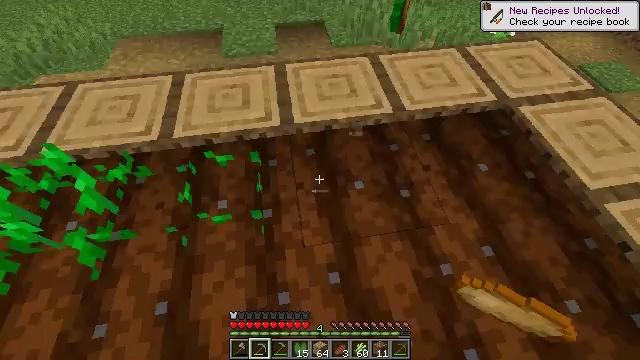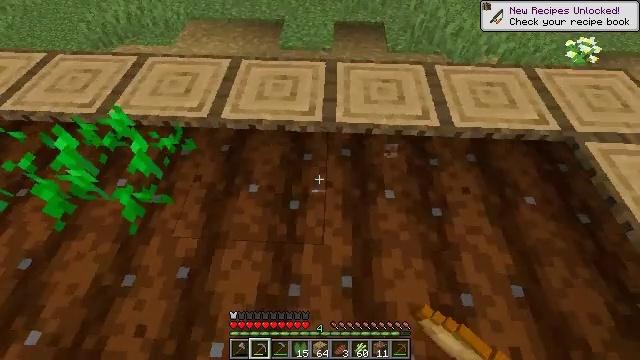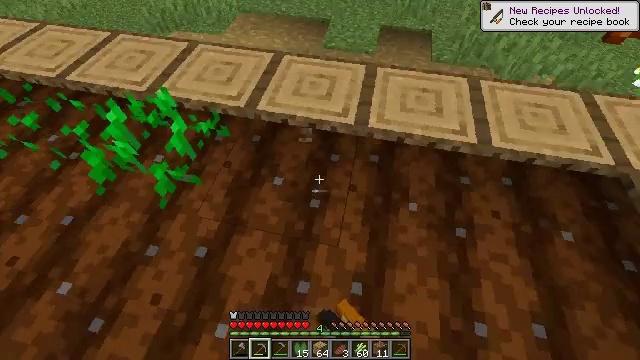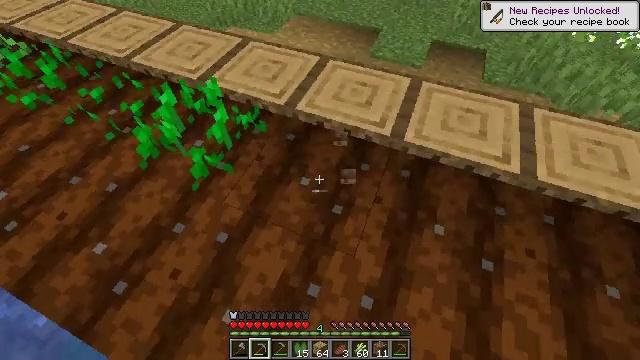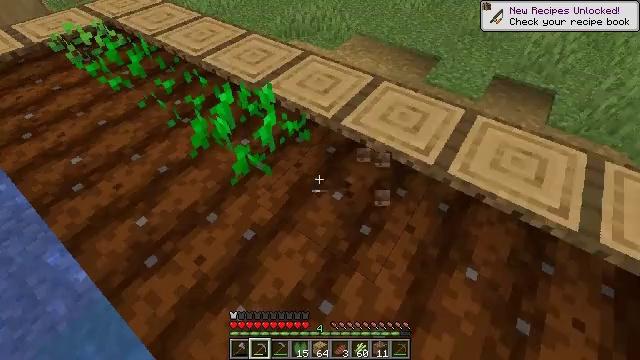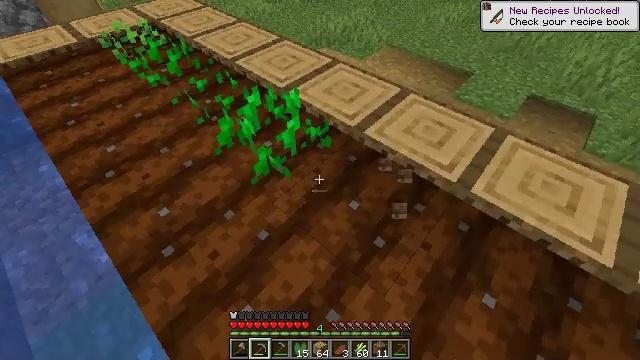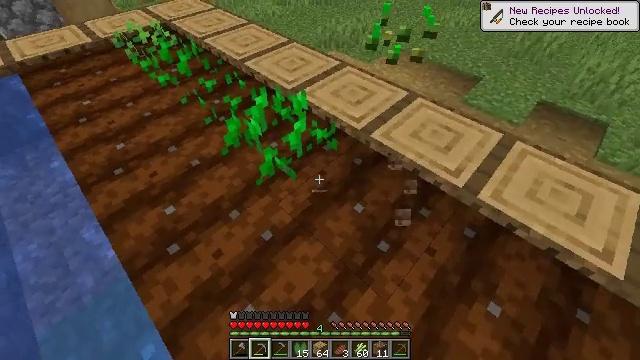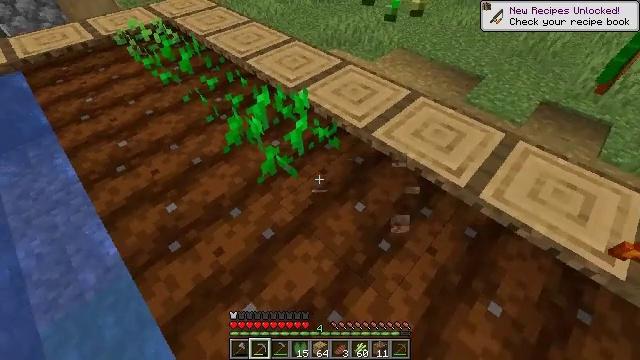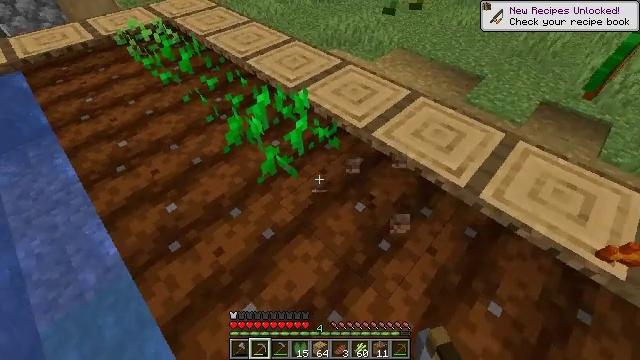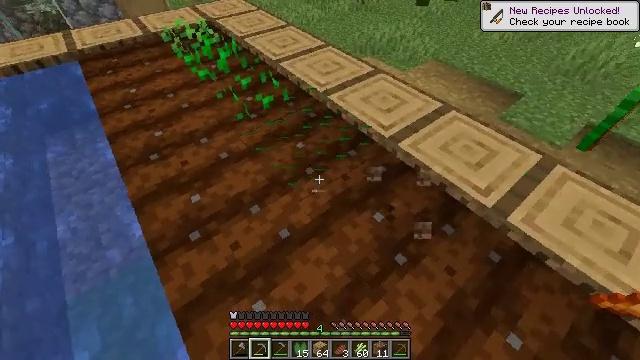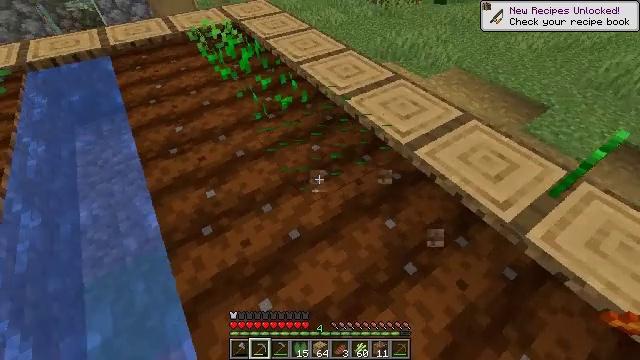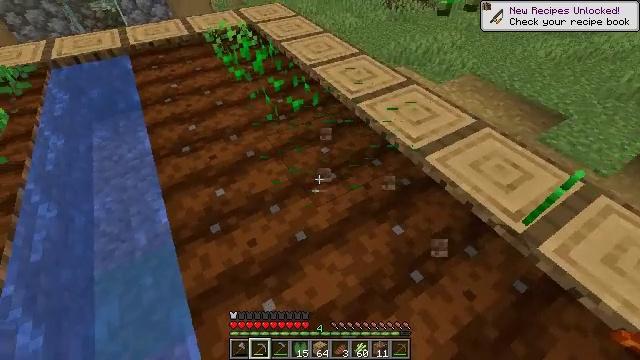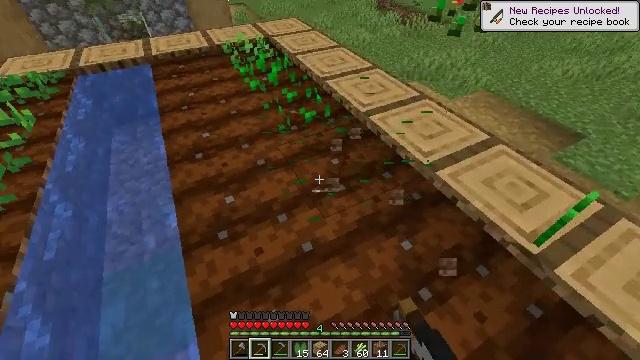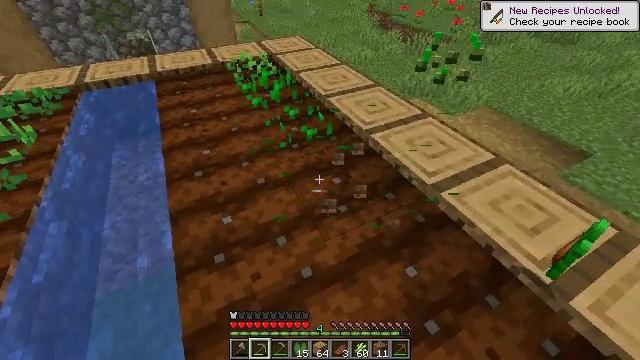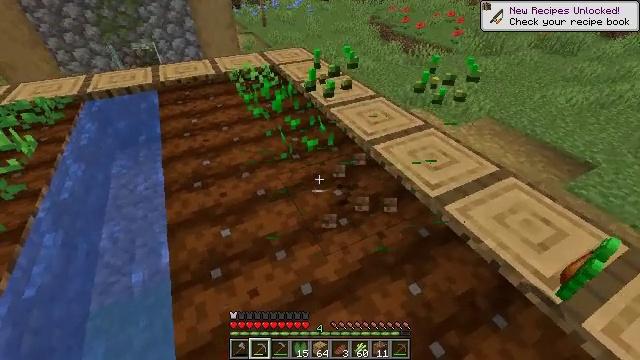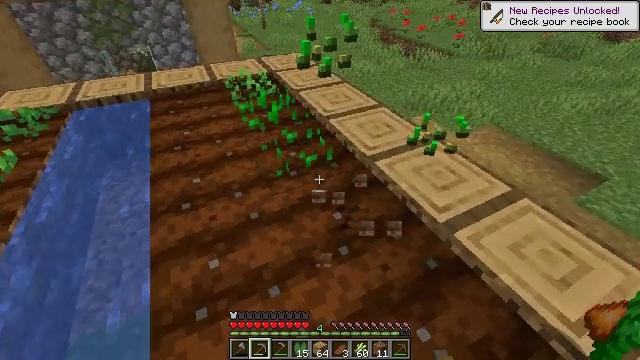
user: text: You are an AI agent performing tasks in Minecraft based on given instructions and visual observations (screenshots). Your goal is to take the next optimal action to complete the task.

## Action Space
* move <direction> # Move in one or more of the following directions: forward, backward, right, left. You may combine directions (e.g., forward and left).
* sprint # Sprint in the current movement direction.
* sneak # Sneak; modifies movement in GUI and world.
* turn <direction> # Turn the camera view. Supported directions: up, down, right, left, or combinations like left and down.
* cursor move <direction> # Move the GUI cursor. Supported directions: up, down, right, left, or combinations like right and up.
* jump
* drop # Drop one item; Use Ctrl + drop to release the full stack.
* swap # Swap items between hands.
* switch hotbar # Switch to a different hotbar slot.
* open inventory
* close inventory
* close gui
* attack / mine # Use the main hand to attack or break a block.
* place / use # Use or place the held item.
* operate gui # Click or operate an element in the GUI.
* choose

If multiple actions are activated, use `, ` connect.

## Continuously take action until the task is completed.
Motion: motion action
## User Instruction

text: Destroy the wheat to collect it.
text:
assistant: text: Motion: turn left, attack / mine
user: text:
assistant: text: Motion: turn left, attack / mine
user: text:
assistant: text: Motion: turn left and up, attack / mine
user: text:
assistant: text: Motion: turn left and up, attack / mine
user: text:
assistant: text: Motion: turn left and up
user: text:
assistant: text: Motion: turn left
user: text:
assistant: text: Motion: attack / mine
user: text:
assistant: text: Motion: attack / mine
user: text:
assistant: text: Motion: turn left and up, attack / mine
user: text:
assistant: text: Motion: turn left, attack / mine
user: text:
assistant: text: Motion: turn left, attack / mine
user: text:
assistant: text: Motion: turn left and up, attack / mine
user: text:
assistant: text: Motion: move forward, turn up, attack / mine
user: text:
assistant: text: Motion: move forward, turn up, attack / mine
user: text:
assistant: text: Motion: move forward, attack / mine
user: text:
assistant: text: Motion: move forward, turn up, attack / mine
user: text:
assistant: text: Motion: move forward, turn left and up, attack / mine
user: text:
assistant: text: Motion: move forward, turn left and up, attack / mine
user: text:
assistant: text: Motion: move forward, turn left, attack / mine
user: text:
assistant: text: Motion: move forward, attack / mine
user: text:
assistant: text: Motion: move forward, turn down, attack / mine
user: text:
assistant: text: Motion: move forward, turn left and down, attack / mine
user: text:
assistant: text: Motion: move forward, attack / mine
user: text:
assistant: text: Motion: move forward, turn left and down, attack / mine
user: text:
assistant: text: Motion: attack / mine